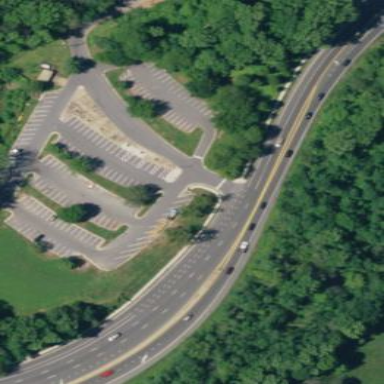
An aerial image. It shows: Parking area with surface dedicated for park and ride.